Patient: sex F, age 61
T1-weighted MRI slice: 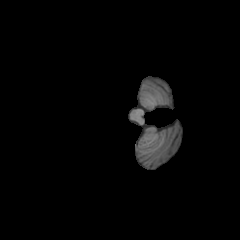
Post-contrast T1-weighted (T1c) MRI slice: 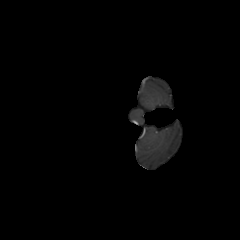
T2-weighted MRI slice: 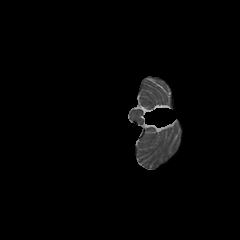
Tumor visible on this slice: no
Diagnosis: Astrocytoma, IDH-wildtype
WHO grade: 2